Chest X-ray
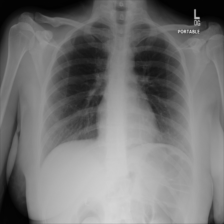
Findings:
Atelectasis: negative
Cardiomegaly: negative
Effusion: negative
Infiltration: negative
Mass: negative
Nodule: negative
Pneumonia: negative
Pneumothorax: negative
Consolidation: negative
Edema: negative
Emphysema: negative
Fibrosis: negative
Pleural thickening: negative
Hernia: negative